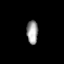
Tissue: prostate
Cell type: Epithelial cells
Senescence score: 0.3115
Nuclear area (px): 261
Mean DAPI intensity: 157.678